Question: You don't really need to know here that it is generating Pareto's points; but we never know, maybe someone will say "just use the hidden awesome built-in pareto function!".
## The problem
I have a query returning:
'''
resource | activity_percentage
1 | P(1)
2 | P(2)
3 | P(3)
...
N - 1 | P(N - 1)
N | P(N)
'''
Where:
- - -
I need to group the resources one by one ({1}, {1; 2}, {1; 2; 3}, ...; {1; 2; ...; N}), accumulating the activity_percentage of the resources present in the group. The final result will be:
'''
resource_percentage | activity_percentage
R(1) | A(1)
R(2) | A(2)
...
R(N - 1) | A(N - 1)
'''
Where
- -
## My Solution
## 1. Query to get a resource rank and its activity percentage
'''
-- Query assigning a number to each resource according to its rank of activity percentage.
SELECT
row_number() OVER (ORDER BY activity_percentage DESC) AS resource,
activity_percentage AS activity_percentage
FROM
Resource_Table
'''
We obtain here:
'''
resource | activity_percentage
1 | P(1)
2 | P(2)
3 | P(3)
...
N - 1 | P(N - 1)
N | P(N)
'''
## 2. Create a serie of number from 1 to N
Is there a SQL feature doing that? For now, I use the same query as above, which is bad and slow...
'''
-- Creates a serie from 1 to the number of resources
SELECT
row_number() OVER (ORDER BY activity_percentage DESC) AS i
FROM
Resource_Table
'''
We obtain:
'''
i
1
2
3
...
N
'''
## 3. Add the percentage of resources contained per group
To be able to say, for example, group 1 contains only 1 which represent (100 * 1/N) percent of resources; group N contains every resources; 100 * N / N = 100%
'''
SELECT
i, -- i is the number of the group but it actually gives the number of resources it contains too
cast(i AS float) / resources.nb_resources AS resource_percentage
FROM
( -- Creates a number serie from 1 to the number of resources
SELECT
row_number() OVER (ORDER BY activity_percentage DESC) AS i
FROM
Resource
) groups
JOIN
( -- Query only getting the number of resources...
SELECT
count(DISTINCT resource_id) AS nb_resources
FROM
Resource_Table
) customers ON 1 = 1
'''
I hate this one since I am doing another query to get the number of resources, which is finally max(i) or the number of lines returned by the query (count(*))...
## 4. Group the resources together
So now, we just have to join these queries with the condition: resource <= i
'''
SELECT
groups.i AS group_number,
groups.resource_percentage,
activity_percentage.resource,
activity_percentage.activity_percentage
FROM
(
SELECT
i, -- i is the number of the group but it actually gives the number of resources it contains too
cast(i AS float) / resources.nb_resources AS resource_percentage
FROM
( -- Creates a number serie from 1 to the number of resources
SELECT
row_number() OVER (ORDER BY activity_percentage DESC) AS i
FROM
Resource
) groups
JOIN
( -- Query only getting the number of resources...
SELECT
count(DISTINCT resource_id) AS nb_resources
FROM
Resource_Table
) customers ON 1 = 1
) groups
JOIN
( -- Query assigning a number to every resource according to its activity percentage.
SELECT
row_number() OVER (ORDER BY activity_percentage DESC) AS resource,
activity_percentage AS activity_percentage
FROM
Resource_Table
) activity_percentage ON activity_percentage.resource <= groups.i
'''
We obtain:
'''
group_number | resource_percentage | resource | activity_percentage
1 | R(1) | 1 | P(1)
2 | R(2) | 1 | P(1)
2 | R(2) | 2 | P(2)
3 | R(3) | 1 | P(1)
3 | R(3) | 2 | P(2)
3 | R(3) | 3 | P(3)
...
N | R(N) | 1 | P(1)
N | R(N) | 2 | P(2)
N | R(N) | ... | ...
N | R(N) | N | P(N)
'''
## 5. Simply aggregate per group_number
Changing the above query:
'''
SELECT
groups.resource_percentage,
sum(activity_percentage.activity_percentage) AS activity_percentage
FROM
...
GROUP BY
groups.resource_percentage
'''
Grouping by the group_number or group_percentage does not matter since each group_number has a corresponding group_percentage.
That's it! We obtain:
'''
resource_percentage | activity_percentage
R(1) | A(1) = P(1)
R(2) | A(2) = P(1) + P(2)
...
R(N) | A(N) = P(1) + P(2) + ... + P(N)
'''
Graphically:

## Conclusion
I obtain a very long query, mostly due to the creation of groups (my N is 25 550) but I would be very pleased to know a better solution, mostly for steps 2 & 3.
Thanks!!
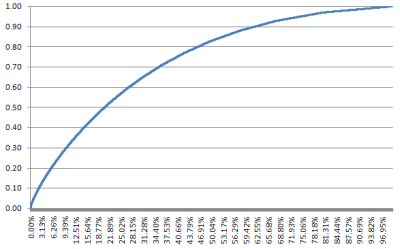
Answer: Regarding <URL>, I modified my query like that:
'''
SELECT
groups.resource_percentage,
sum(customer_calls_percentage.activity_percentage) AS activity_percentage
FROM
( -- This new subquery is more efficient compared to the last one (3s instead of 11)
-- We get the group number and the percentage of ressources it contains in a single query
SELECT
row_number() OVER (ORDER BY count(Activity.activity_id) DESC) AS i,
row_number() OVER (ORDER BY count(Activity.activity_id) DESC) / cast(count(*) OVER() AS float) AS resource_percentage
FROM
Activity
JOIN
Resource ON Resource.activity_id = Activity.activity_id
GROUP BY
resource_id
) groups
JOIN
( -- This one is faster too.
SELECT
row_number() OVER (ORDER BY count(Activity.activity_id) DESC) AS resource,
cast(count(Activity.activity_id) AS float) / sum(count(Activity.activity_id)) OVER () AS activity_percentage
FROM
Activity
JOIN
Resource ON Resource.resource_id = Activity.activity_id
GROUP BY
resource_id
) resource_activity_percentage ON resource_activity_percentage.resource <= groups.i
GROUP BY
groups.resource_percentage
'''